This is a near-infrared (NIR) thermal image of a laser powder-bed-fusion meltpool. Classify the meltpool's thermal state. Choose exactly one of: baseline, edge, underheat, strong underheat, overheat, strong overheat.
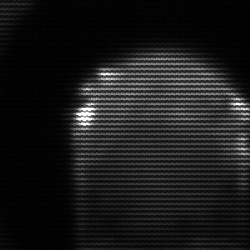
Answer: edge